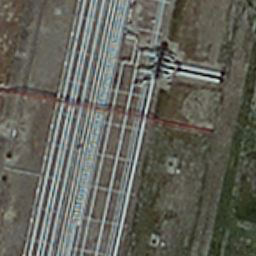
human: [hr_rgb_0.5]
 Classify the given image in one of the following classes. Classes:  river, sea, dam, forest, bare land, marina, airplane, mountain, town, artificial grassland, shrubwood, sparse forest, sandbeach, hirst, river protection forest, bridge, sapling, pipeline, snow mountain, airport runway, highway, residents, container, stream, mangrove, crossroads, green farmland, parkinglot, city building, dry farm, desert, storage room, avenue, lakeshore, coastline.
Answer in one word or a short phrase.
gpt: pipeline